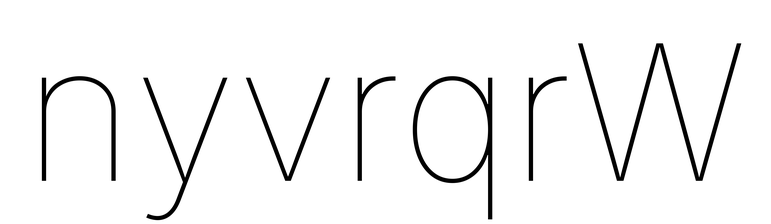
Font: Inter_Thin